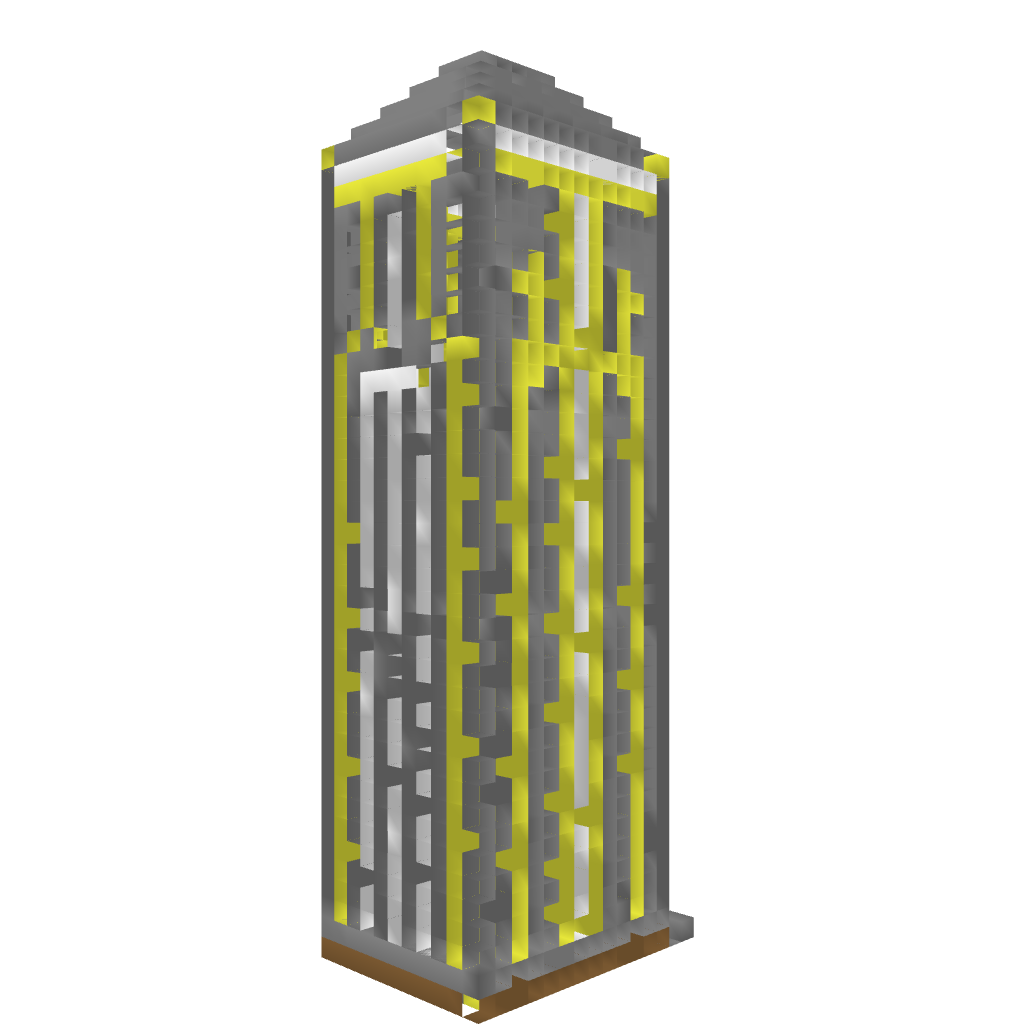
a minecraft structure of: Decorated modern tower high quality